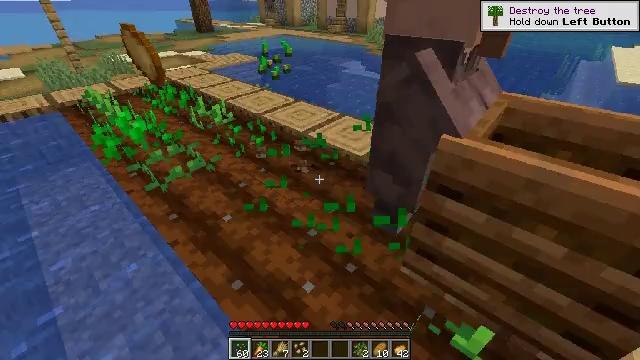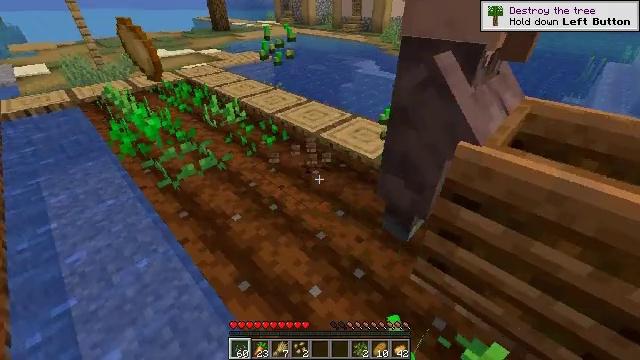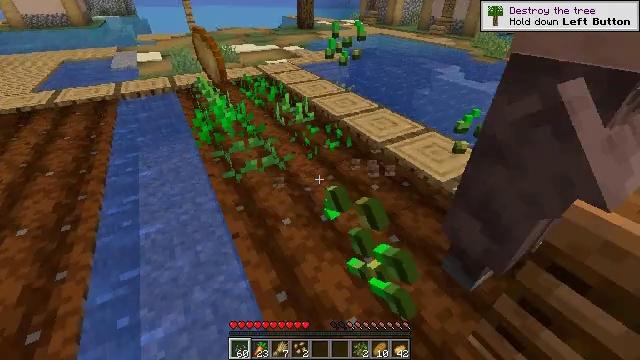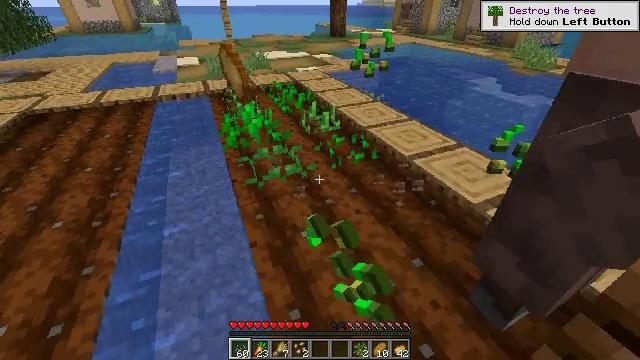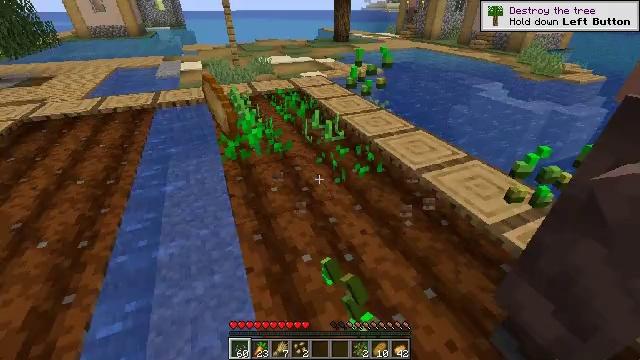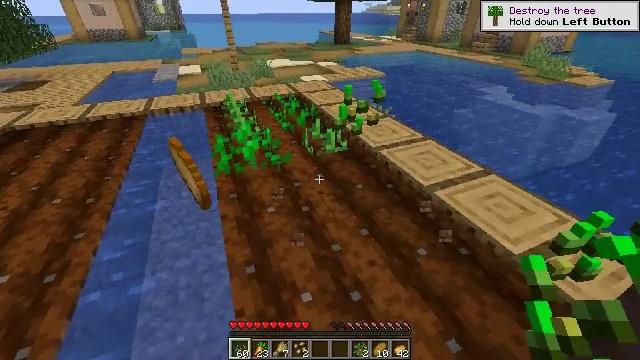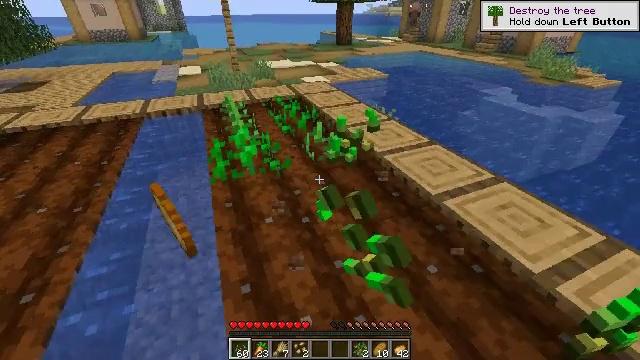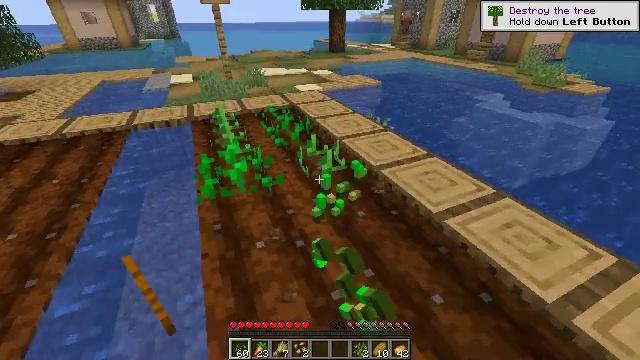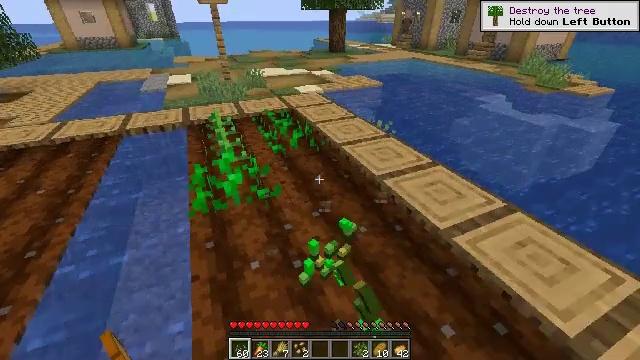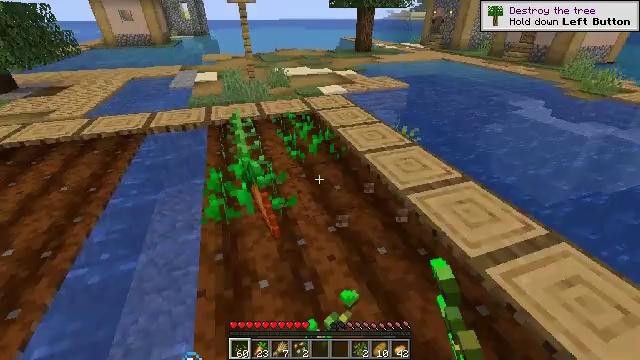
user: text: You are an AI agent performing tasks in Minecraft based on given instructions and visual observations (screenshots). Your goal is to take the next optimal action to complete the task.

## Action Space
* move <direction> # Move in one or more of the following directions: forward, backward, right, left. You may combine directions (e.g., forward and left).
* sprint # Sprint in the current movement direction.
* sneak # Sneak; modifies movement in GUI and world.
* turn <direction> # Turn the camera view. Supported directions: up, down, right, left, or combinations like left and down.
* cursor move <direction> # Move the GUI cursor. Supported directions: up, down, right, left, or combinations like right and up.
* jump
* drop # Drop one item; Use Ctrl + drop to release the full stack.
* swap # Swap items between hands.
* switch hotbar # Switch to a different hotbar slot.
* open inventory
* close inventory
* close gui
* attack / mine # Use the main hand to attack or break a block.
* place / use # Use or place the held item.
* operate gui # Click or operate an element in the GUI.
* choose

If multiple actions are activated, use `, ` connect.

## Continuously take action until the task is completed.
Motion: motion action
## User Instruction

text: Harvest wheat from the field.
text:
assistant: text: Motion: move forward, turn left, attack / mine
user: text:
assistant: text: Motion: move forward, turn left, attack / mine
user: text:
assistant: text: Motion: move forward, turn left and up, attack / mine
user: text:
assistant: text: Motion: move forward, attack / mine
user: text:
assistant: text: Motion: move forward, attack / mine
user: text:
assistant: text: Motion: move forward, attack / mine
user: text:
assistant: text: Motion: move forward, turn right and up, attack / mine
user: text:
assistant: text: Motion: move forward, attack / mine
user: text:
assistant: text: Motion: move forward, turn left, attack / mine
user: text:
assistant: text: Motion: attack / mine